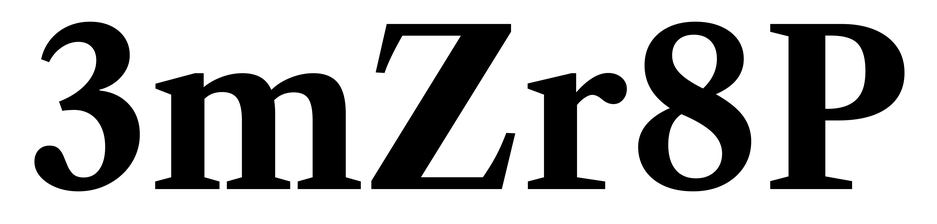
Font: LibreCaslonText_Bold